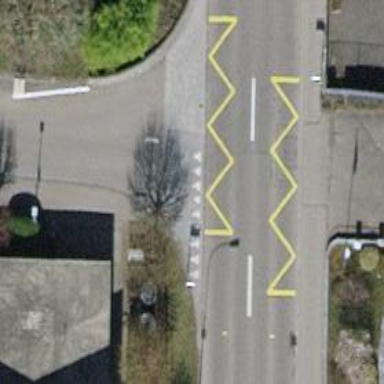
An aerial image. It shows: Public transport stop position.